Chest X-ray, PA view. Patient: 36 years old, sex F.
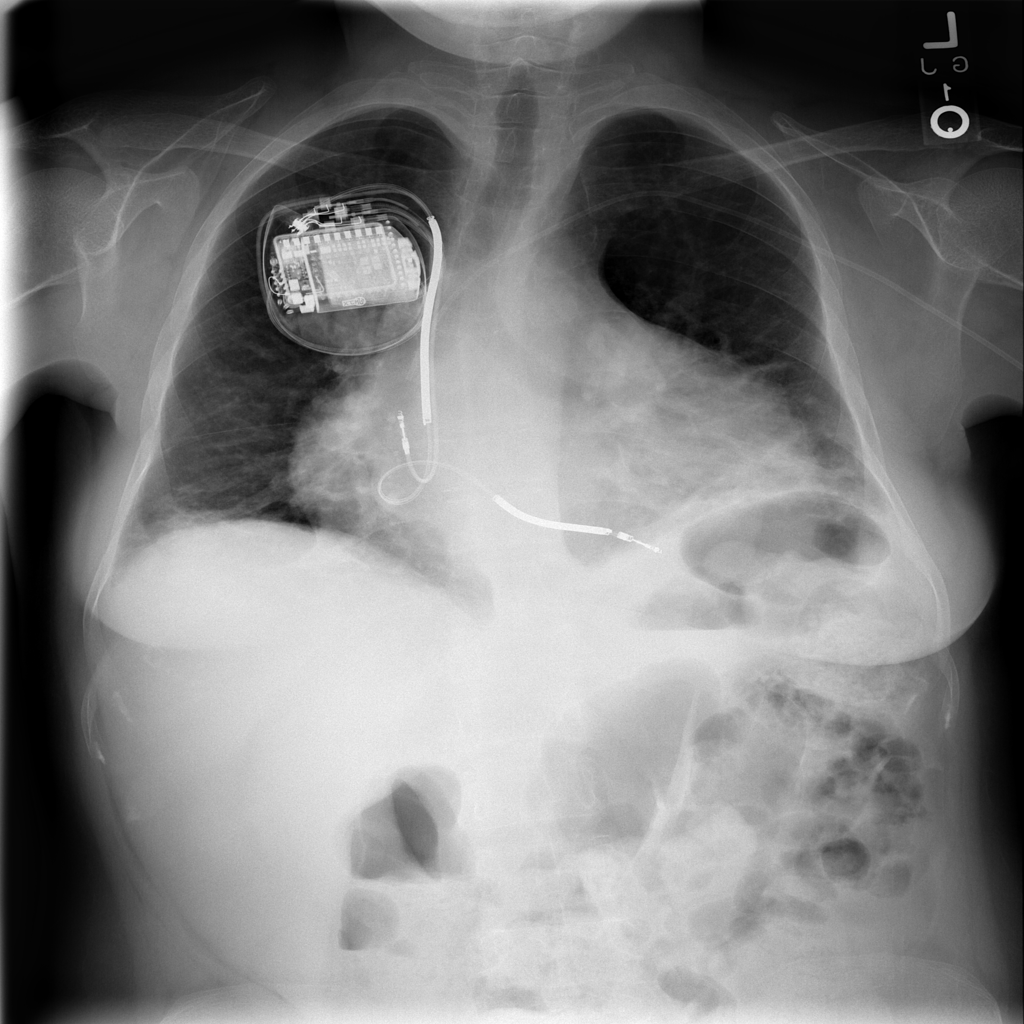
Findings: Atelectasis